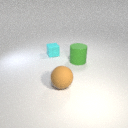
large brown rubber sphere to the left of large green rubber cylinder